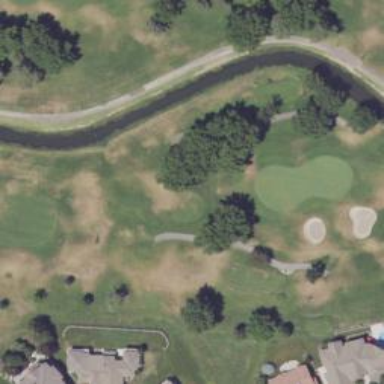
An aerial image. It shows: Path for golf carts.